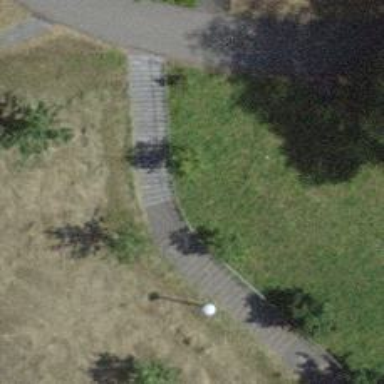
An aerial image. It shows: Steps with sett surface.